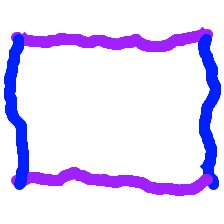
Shape: rectangle